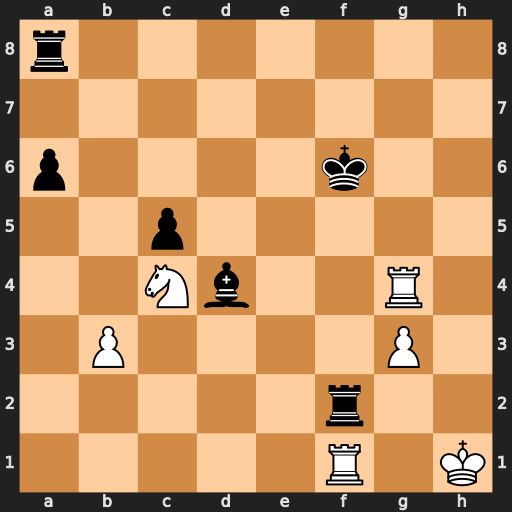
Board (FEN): r7/8/p4k2/2p5/2Nb2R1/1P4P1/5r2/5R1K
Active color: w
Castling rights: -
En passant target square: -
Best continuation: Rxf2+ Bxf2 Rf4+ Kg7 Rxf2